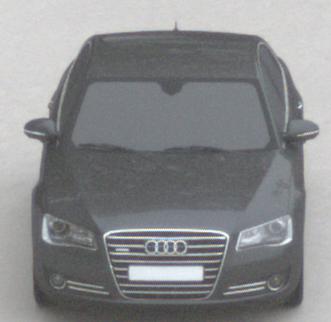
Make: Audi
Model: A8 D4
Model produced from: 2009
Model produced until: 2017
Doors: 4
Color: gray
Road condition: dry road
Daytime: morning or afternoon
Contrast: low contrast